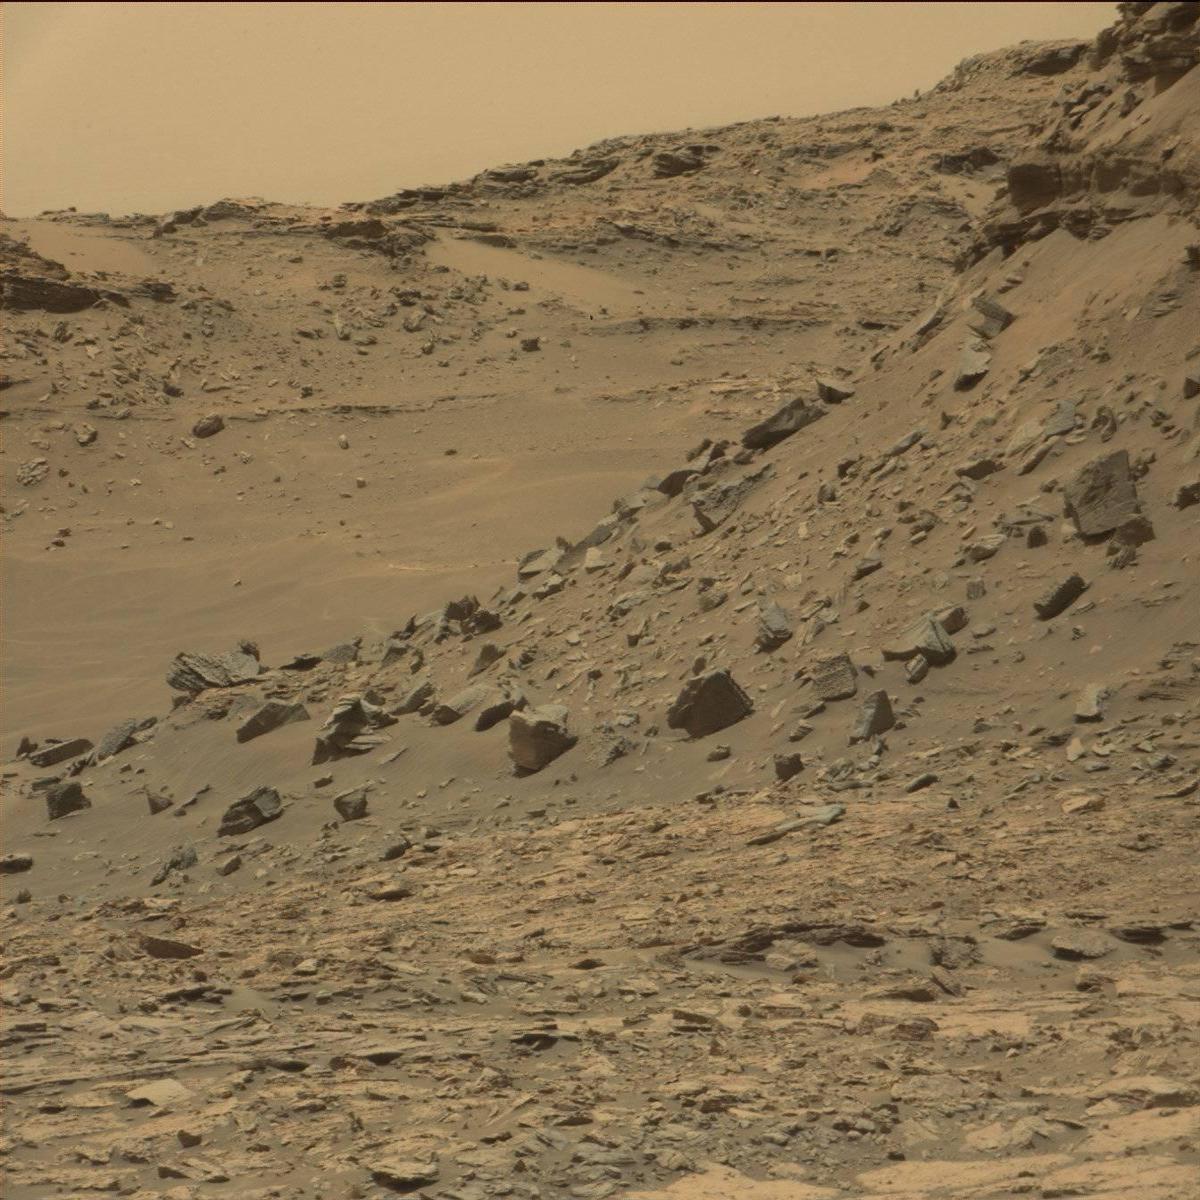
Terrain classes present: Bedrock, Rock, Sand / Soil, Sky